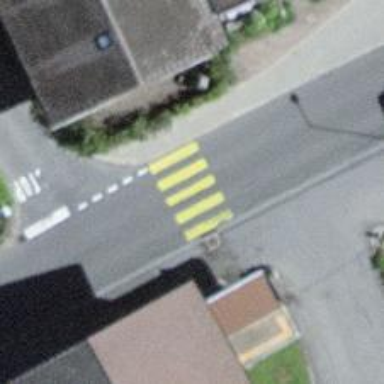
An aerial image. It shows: Zebra crossing on the road.